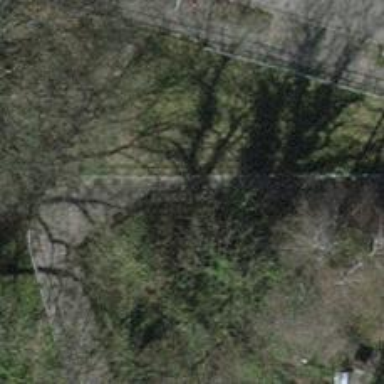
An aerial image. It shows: Footway with surface made of sett.